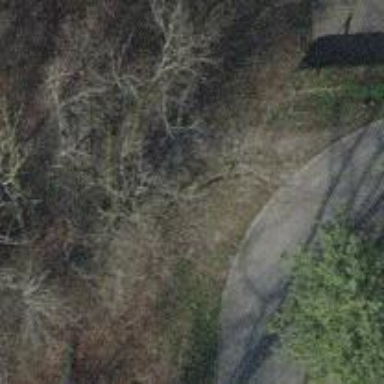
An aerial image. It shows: Swing gate.